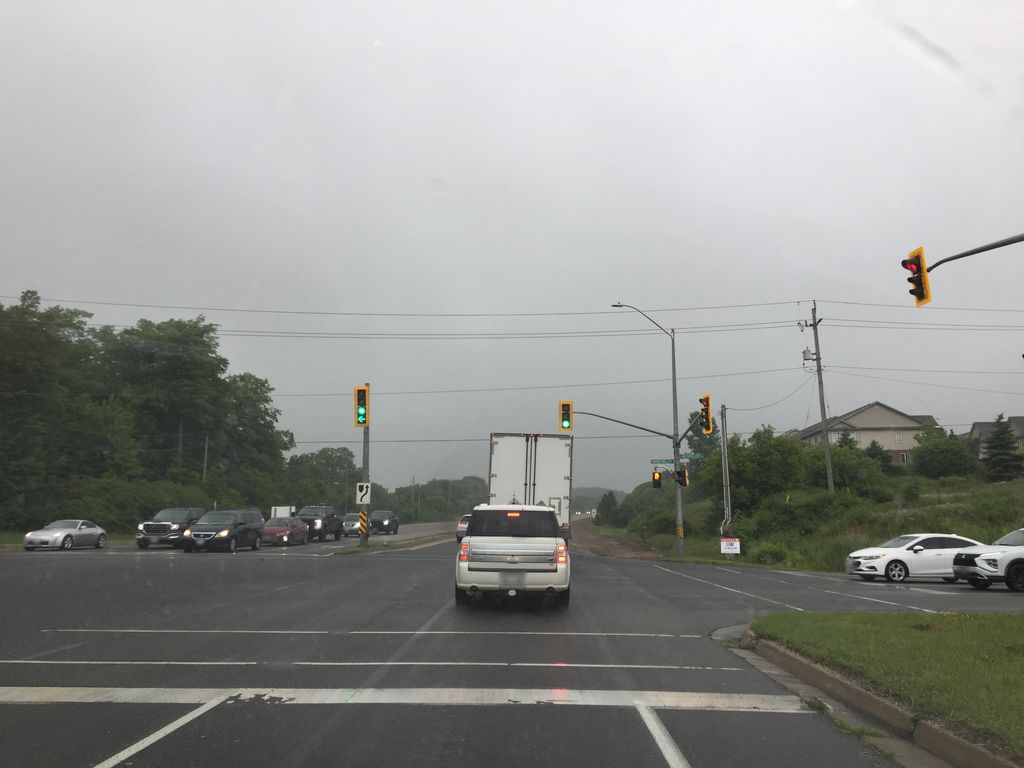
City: kitchener-waterloo